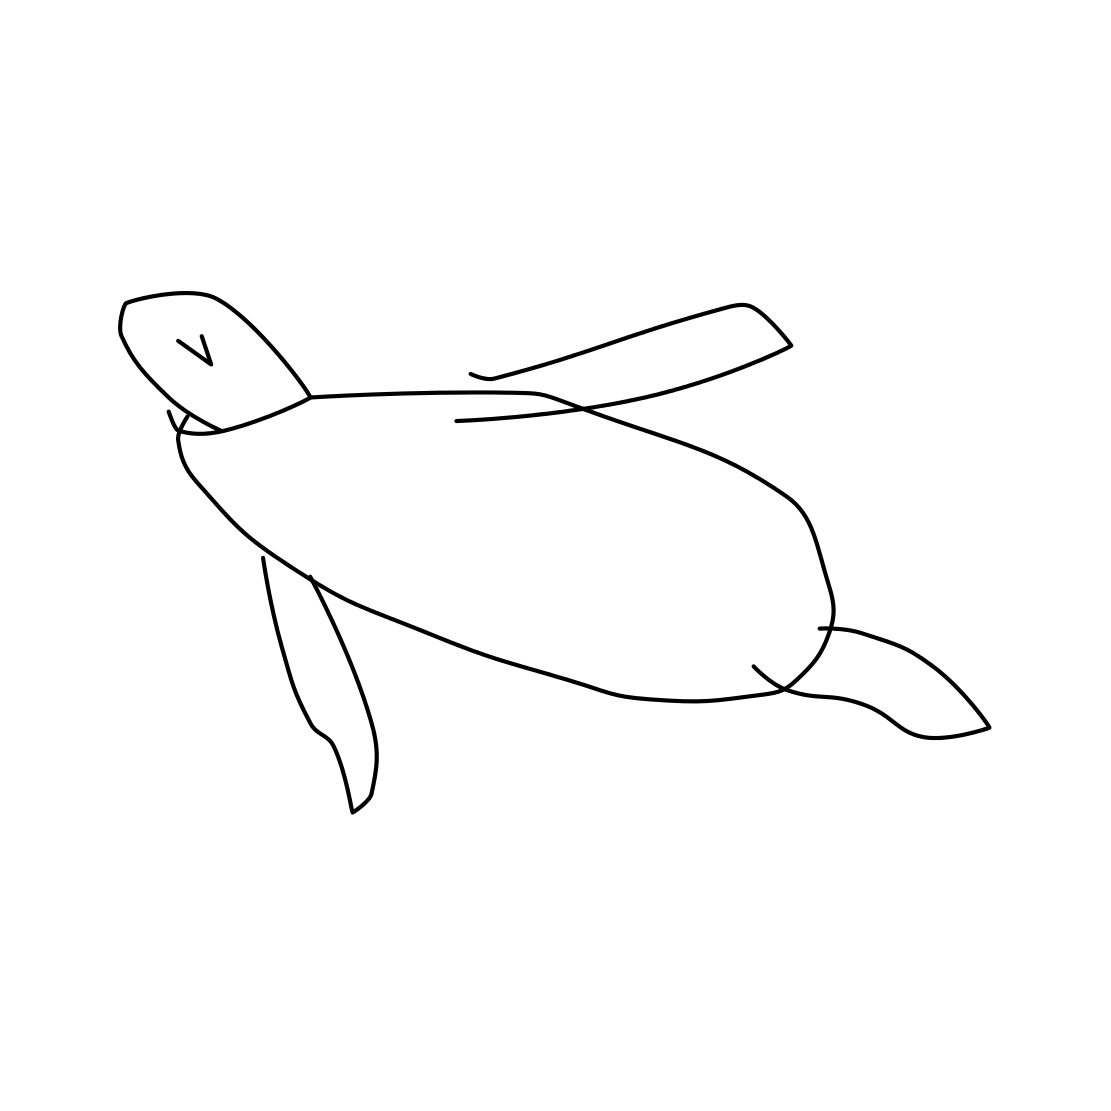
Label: sea turtle